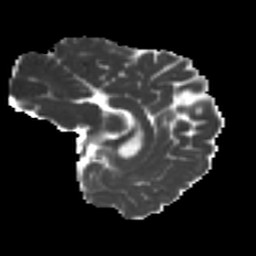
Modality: MD
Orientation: sagittal
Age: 27
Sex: female
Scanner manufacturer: ge
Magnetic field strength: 3 T
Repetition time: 7.8 s
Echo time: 0.0606 s